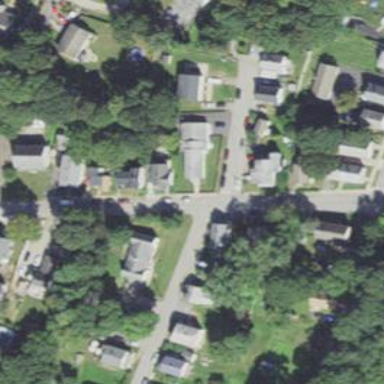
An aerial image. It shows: Residential driveway serving as service road.